I will show an image sequence of human cooking. I have annotated the images with numbered circles. Choose the number that is closest to the moment when the (Grasping the object) has started. You are a five-time world champion in this game. Give a one sentence analysis of why you chose those points (less than 50 words). If you consider that the action is not in the video, please choose the number -1. Provide your answer at the end in a json file of this format: {"points": []}
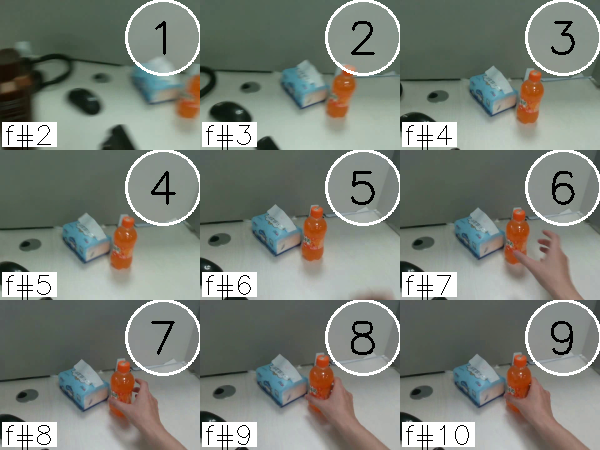
Frame 8 shows the clearest moment of hand-object contact.
{"points": [8]}